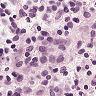
Metastatic tissue present: no